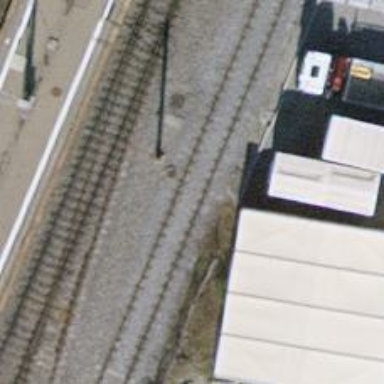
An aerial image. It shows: Single railway spur track.